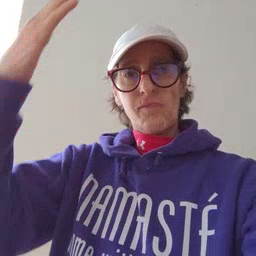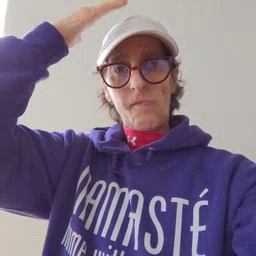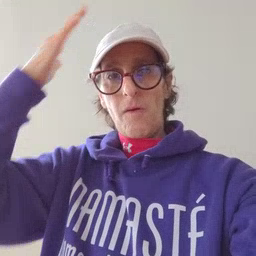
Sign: hat